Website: bh-photo
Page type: review-order
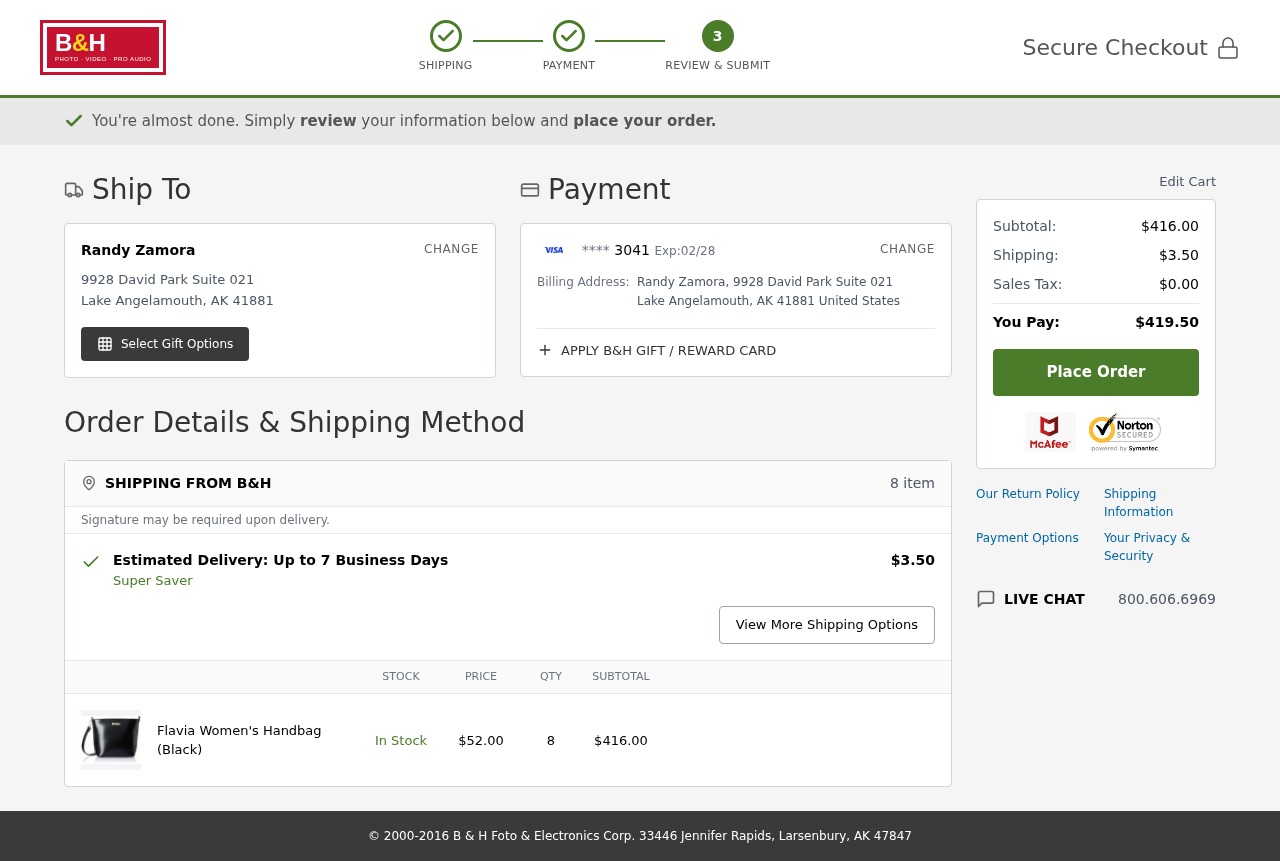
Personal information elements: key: PII_CARD_EXPIRY
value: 02/28
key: PII_CARD_LAST4
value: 3041
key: PII_CITY
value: Lake Angelamouth
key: PII_COUNTRY
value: United States
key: PII_FULLNAME
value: Randy Zamora
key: PII_POSTCODE
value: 41881
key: PII_STATE_ABBR
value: AK
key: PII_STREET
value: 9928 David Park Suite 021
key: PII_FULLNAME2
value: Randy Zamora
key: PII_CITY2
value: Lake Angelamouth
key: PII_STATE_ABBR2
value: AK
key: PII_POSTCODE_FULL
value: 41881
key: PII_POSTCODE_NUMERIC
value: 41881
Product elements: key: PRODUCT1_NAME
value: Flavia Women's Handbag (Black)
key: PRODUCT1_PRICE
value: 52
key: PRODUCT1_QUANTITY
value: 8
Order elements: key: ORDER_NUM_ITEMS
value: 8 item
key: ORDER_SHIPPING_COST
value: $3.50
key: ORDER_SUBTOTAL
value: $416.00
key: ORDER_SUBTOTAL2
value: $416.00
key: ORDER_SHIPPING_COST2
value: $3.50
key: ORDER_TAX
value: $0.00
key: ORDER_TOTAL
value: $419.50